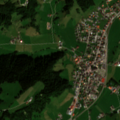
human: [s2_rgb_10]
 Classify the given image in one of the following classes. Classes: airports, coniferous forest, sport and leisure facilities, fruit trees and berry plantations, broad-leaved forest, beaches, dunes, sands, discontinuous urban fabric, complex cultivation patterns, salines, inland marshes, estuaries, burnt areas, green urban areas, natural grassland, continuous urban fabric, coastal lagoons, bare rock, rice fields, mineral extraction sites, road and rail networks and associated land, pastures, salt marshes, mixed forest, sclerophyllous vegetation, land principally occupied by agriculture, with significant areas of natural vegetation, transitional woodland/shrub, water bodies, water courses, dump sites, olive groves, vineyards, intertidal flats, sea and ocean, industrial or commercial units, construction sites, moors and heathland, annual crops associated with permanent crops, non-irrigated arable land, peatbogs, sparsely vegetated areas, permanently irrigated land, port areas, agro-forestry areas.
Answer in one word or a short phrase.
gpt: discontinuous urban fabric, complex cultivation patterns, land principally occupied by agriculture, with significant areas of natural vegetation, coniferous forest, mixed forest